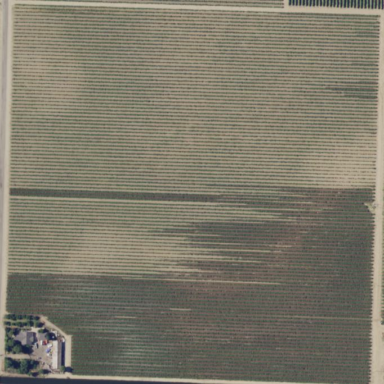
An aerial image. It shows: Vineyard with grape crops.